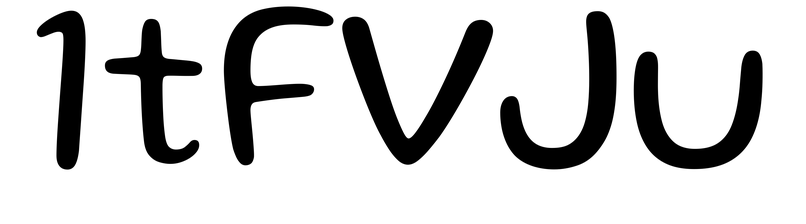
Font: Gluten_Light